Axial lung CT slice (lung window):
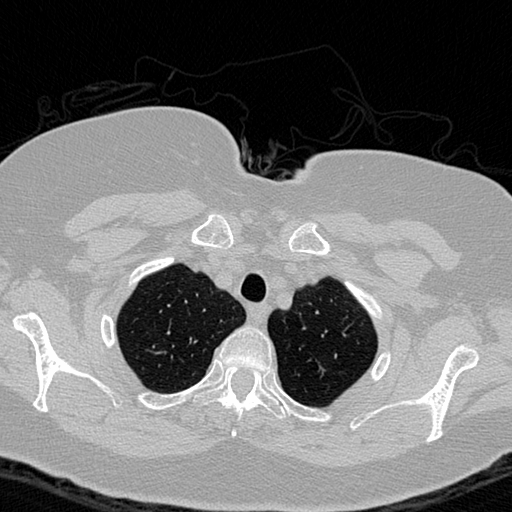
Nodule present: no